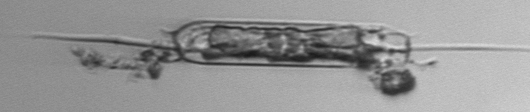
Label: Ditylum_brightwellii